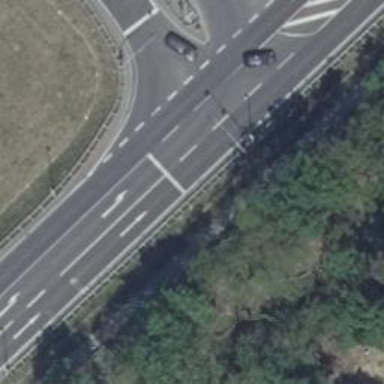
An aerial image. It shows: Road with traffic signals.